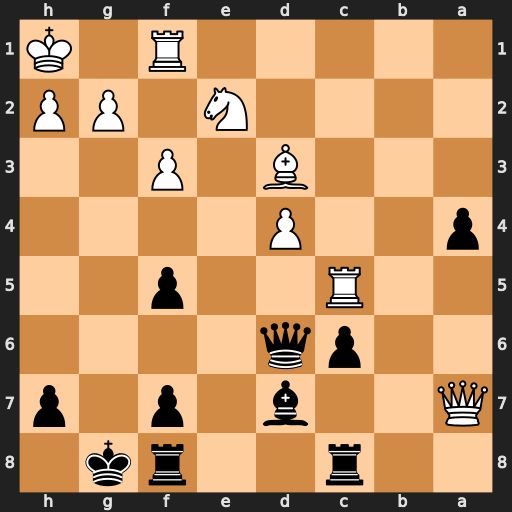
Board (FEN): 2r2rk1/Q2b1p1p/2pq4/2R2p2/p2P4/3B1P2/4N1PP/5R1K
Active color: b
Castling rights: -
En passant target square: -
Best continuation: Ra8 Qb6 Rfb8 Ra5 Rxb6